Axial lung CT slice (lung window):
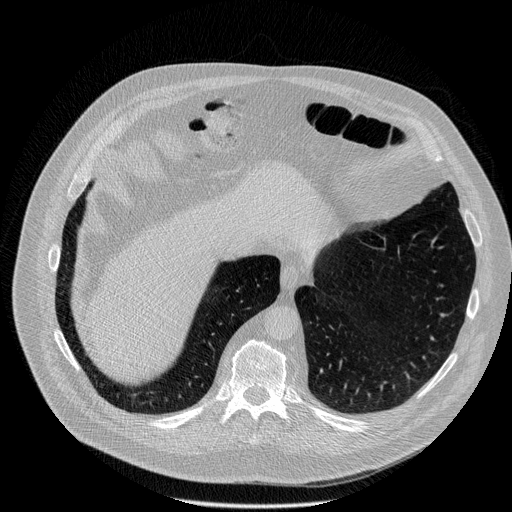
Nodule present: no